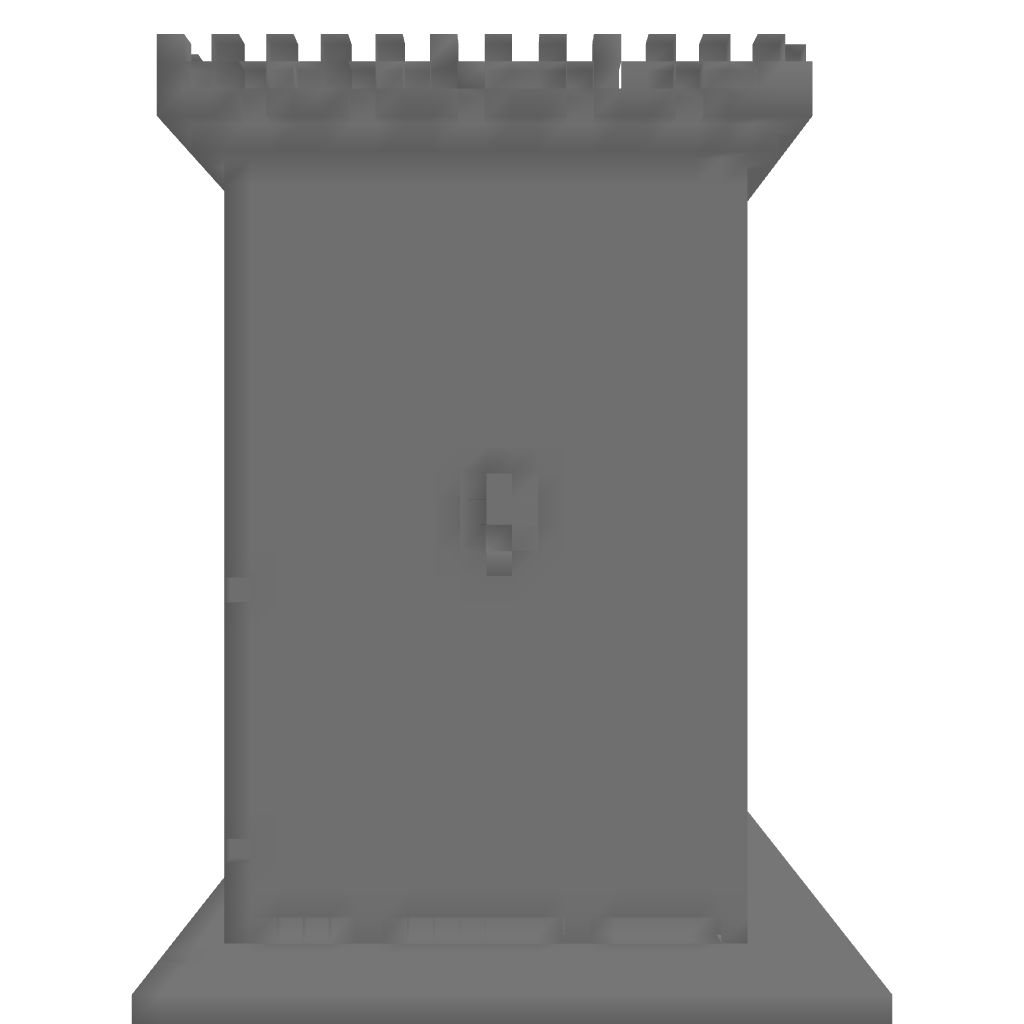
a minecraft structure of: Castle Tower high quality